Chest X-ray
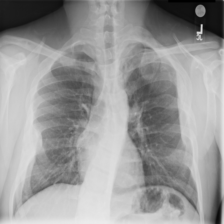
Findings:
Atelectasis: negative
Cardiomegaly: negative
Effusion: negative
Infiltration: negative
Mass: negative
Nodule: negative
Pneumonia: negative
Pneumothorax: negative
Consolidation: negative
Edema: negative
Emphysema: negative
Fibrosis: negative
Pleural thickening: positive
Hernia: negative